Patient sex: F
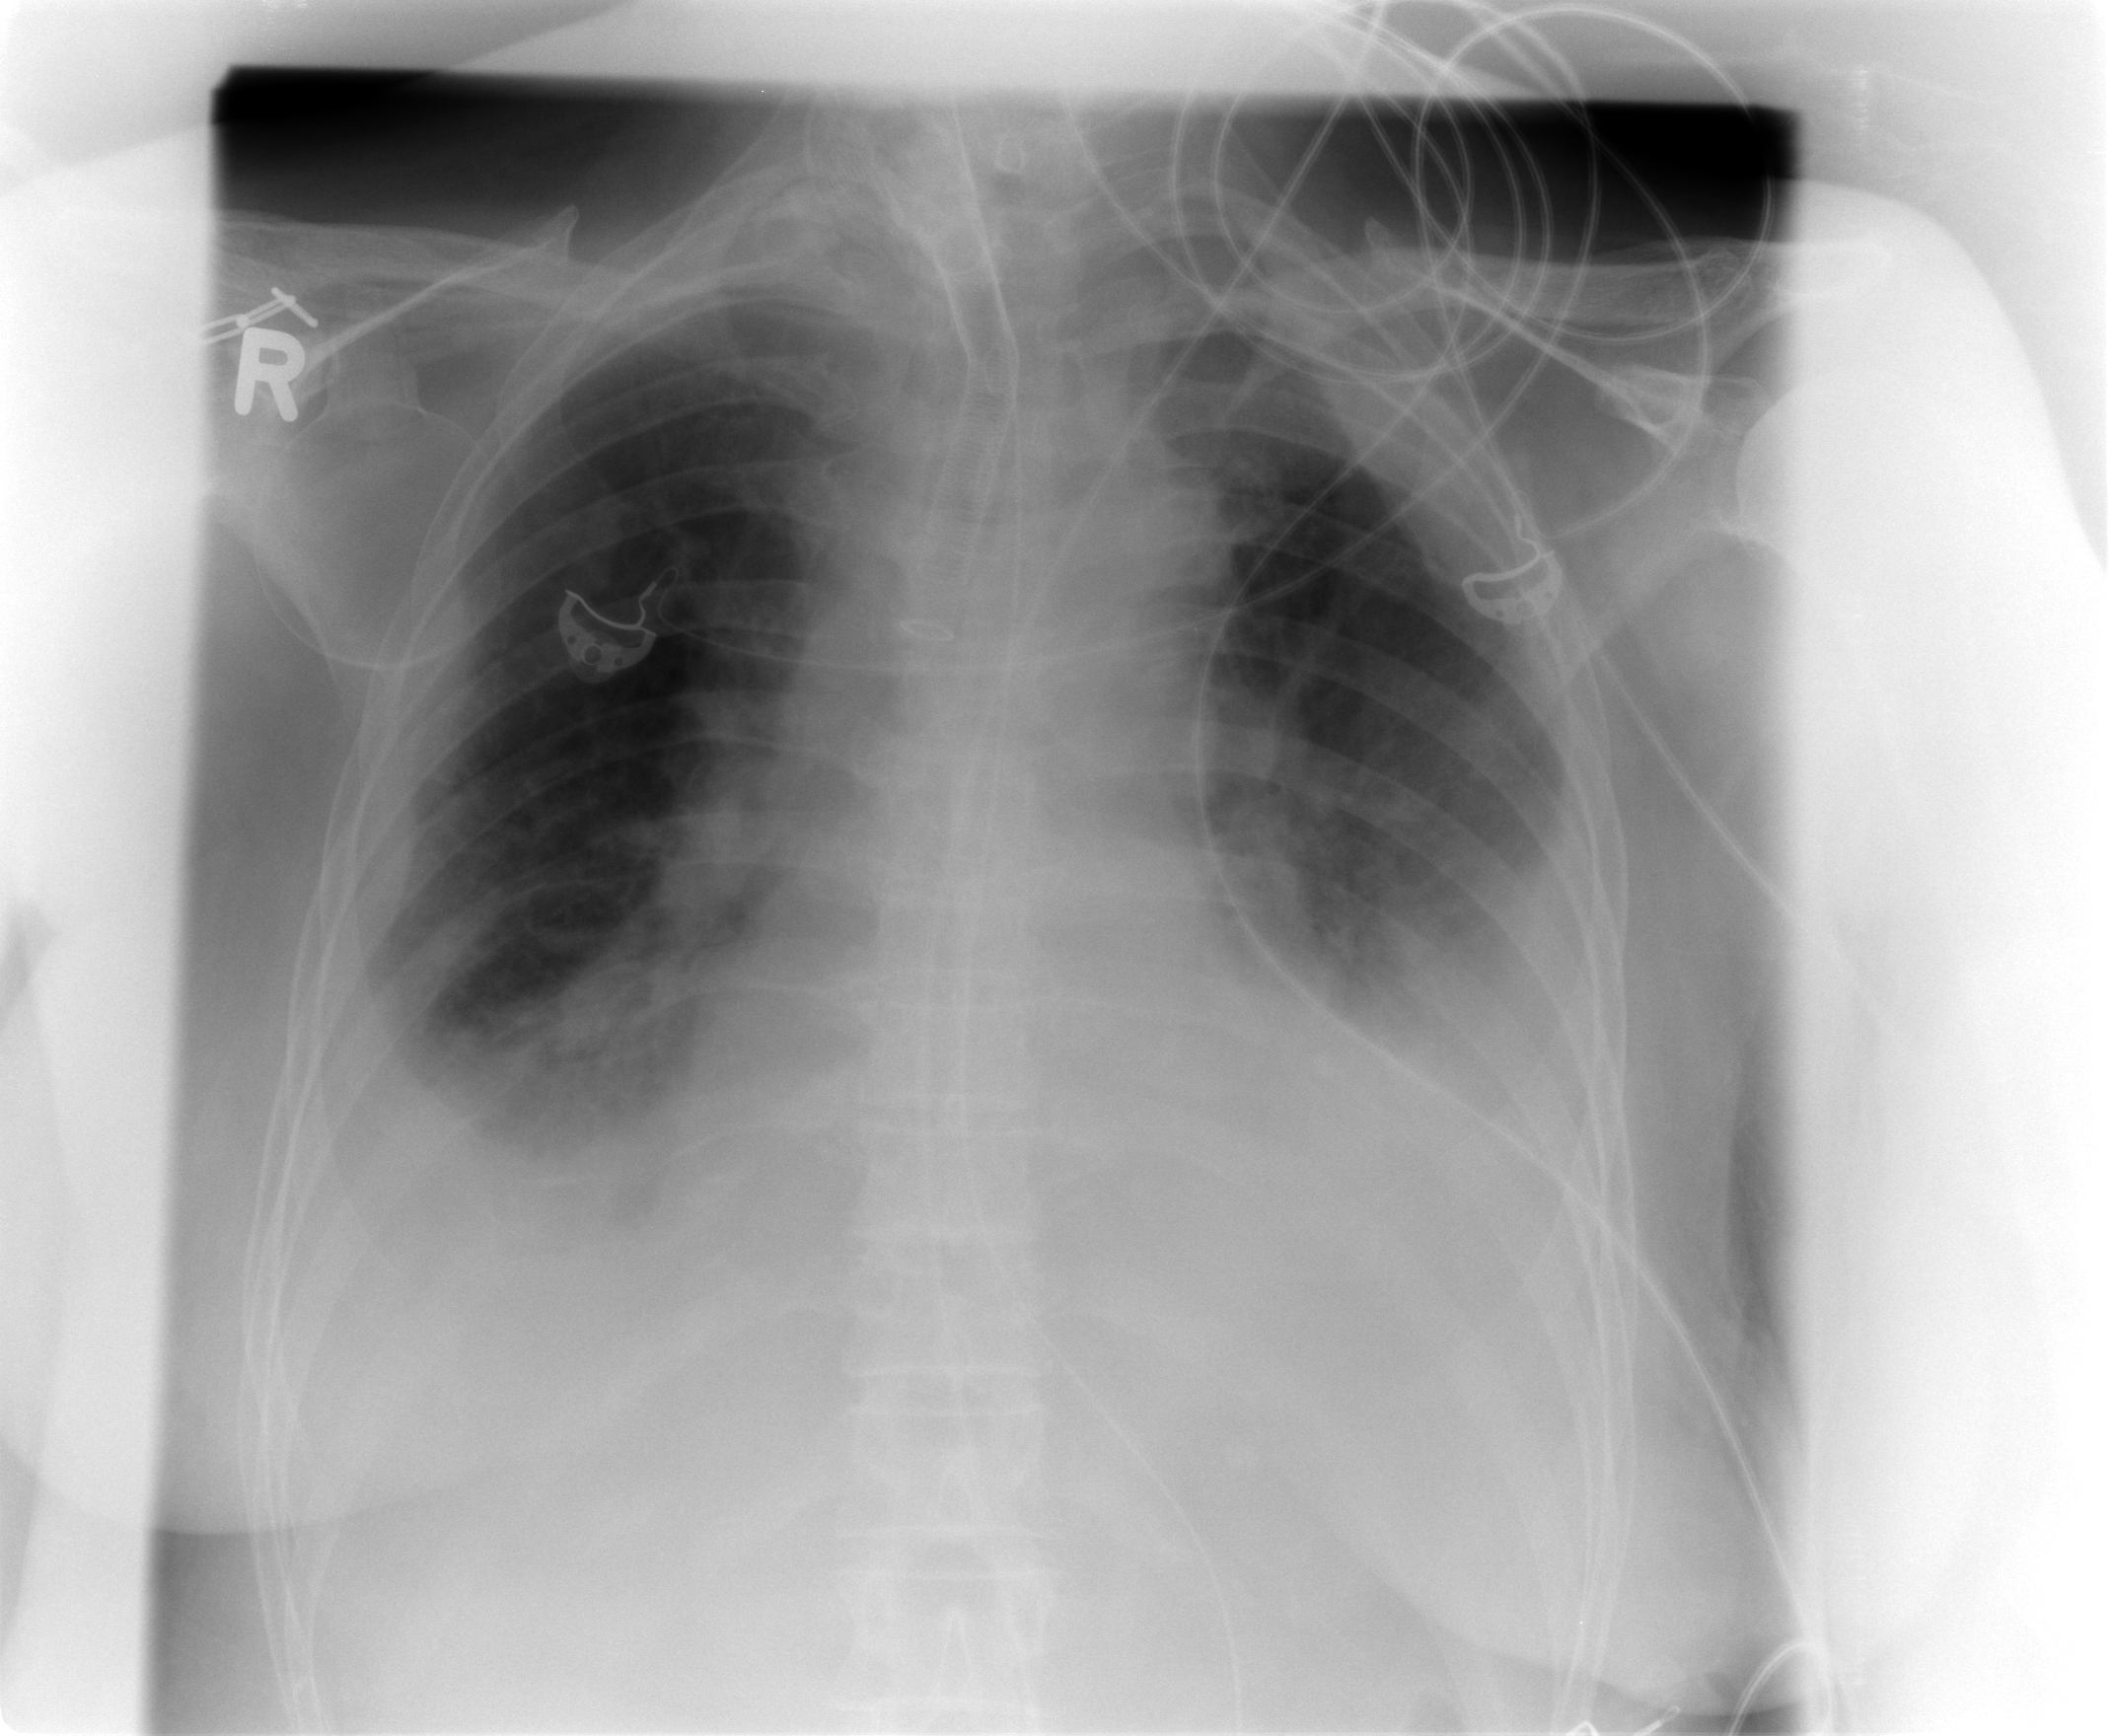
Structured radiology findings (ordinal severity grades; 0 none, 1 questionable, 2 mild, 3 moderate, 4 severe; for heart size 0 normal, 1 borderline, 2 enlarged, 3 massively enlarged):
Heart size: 1
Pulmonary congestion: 2
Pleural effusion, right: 2
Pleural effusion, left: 2
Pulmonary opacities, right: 2
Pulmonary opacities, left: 2
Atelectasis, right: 3
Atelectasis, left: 3